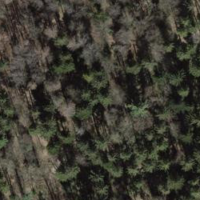
EUNIS habitat code: 44
Species observed at this site:
Pulmonaria obscura